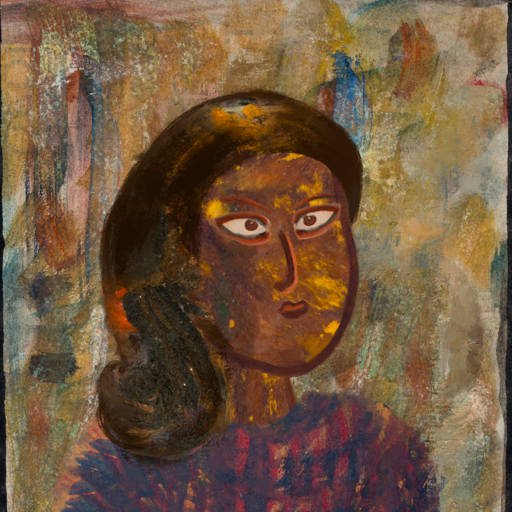
Background: Pipe, Head And Neck Side: Comrade, Face Side: Roy_Bahadur, Bust: In_The_Sun, Hair Side: Gypsy_Queen, Head Accessory: Blank, Second Necklace: Blank, Necklace: Blank, Baby: Blank